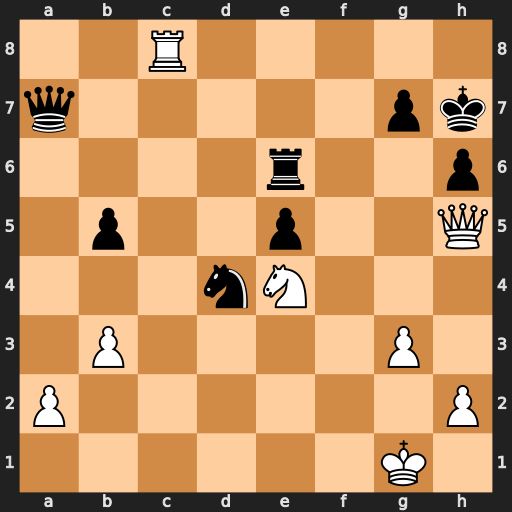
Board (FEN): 2R5/q5pk/4r2p/1p2p2Q/3nN3/1P4P1/P6P/6K1
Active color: w
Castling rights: -
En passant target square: -
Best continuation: Ng5#